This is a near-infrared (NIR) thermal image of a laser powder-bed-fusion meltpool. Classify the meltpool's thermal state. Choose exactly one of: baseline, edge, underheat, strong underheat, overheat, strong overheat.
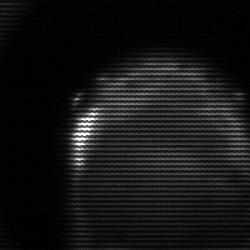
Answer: edge